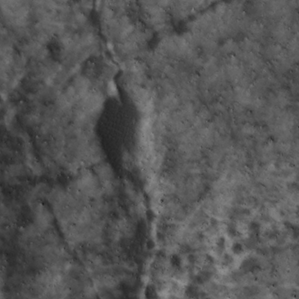
Label: non_frost